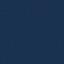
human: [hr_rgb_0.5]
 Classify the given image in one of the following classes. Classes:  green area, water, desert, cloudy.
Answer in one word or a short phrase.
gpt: water